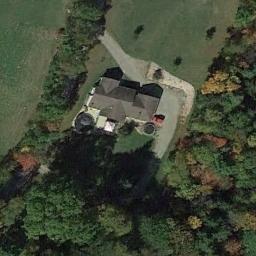
Label: residential